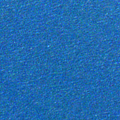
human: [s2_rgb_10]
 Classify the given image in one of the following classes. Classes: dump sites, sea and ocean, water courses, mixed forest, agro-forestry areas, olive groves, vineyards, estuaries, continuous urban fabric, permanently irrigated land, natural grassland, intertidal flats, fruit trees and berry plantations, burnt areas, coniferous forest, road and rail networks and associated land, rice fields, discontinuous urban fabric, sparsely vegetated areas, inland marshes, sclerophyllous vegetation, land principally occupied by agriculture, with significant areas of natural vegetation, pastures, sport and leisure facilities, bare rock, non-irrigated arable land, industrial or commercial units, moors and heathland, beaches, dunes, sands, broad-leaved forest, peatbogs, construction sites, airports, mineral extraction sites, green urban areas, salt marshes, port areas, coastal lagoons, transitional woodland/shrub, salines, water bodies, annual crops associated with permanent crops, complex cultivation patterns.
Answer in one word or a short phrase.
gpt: sea and ocean